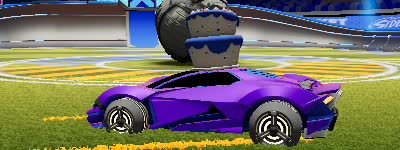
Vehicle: werewolf